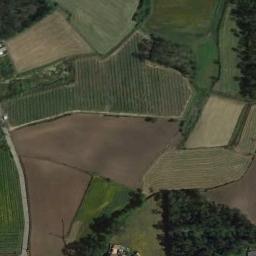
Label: terrace